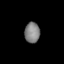
Tissue: lung
Cell type: Others
Senescence score: 0.2128
Nuclear area (px): 306
Mean DAPI intensity: 127.948